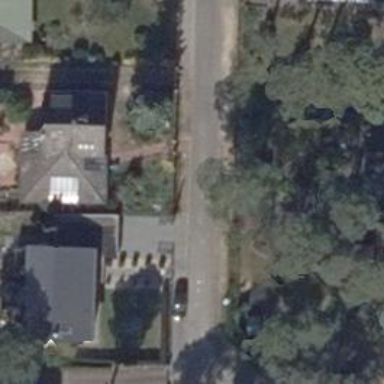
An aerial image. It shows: Driveway leading to service road.